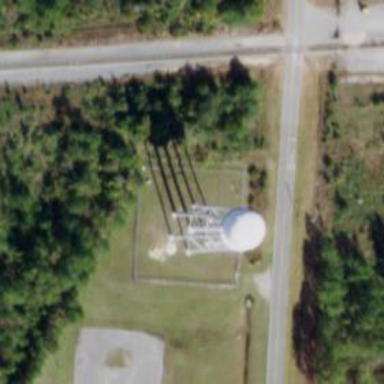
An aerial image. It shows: Water tower that is man-made.